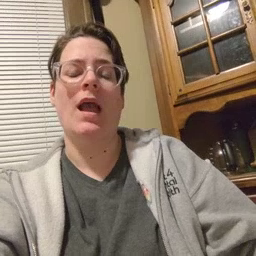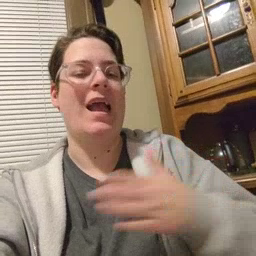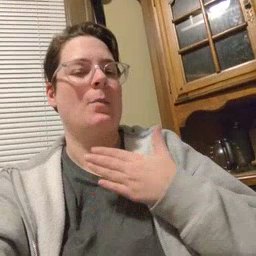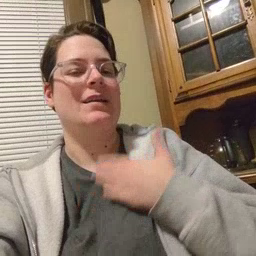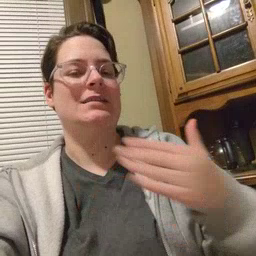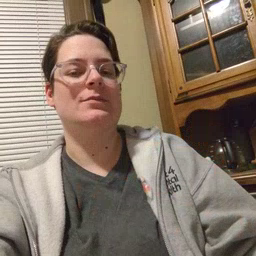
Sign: happy